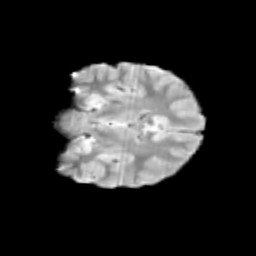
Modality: T2w
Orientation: coronal
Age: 12
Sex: female
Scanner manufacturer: siemens
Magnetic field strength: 3 T
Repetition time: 3.8 s
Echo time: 0.07 s